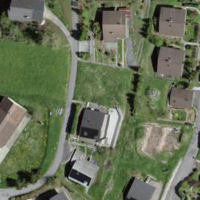
EUNIS habitat code: 24
Species observed at this site:
Papilio machaon
Phoenicurus ochruros
Euplagia quadripunctaria
Primula veris
Circaetus gallicus
Macroglossum stellatarum